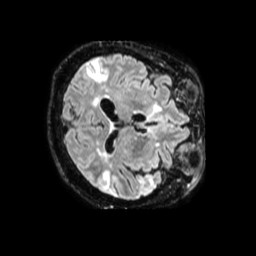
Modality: FLAIR
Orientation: axial
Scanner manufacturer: philips
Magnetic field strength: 1.5 T
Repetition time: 4.8 s
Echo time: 0.3618 s